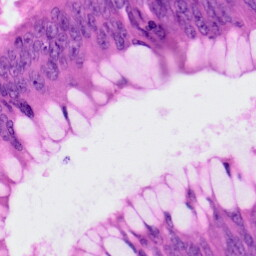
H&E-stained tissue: Colon